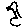
Label: bird